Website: home-depot
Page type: delivery-shipping
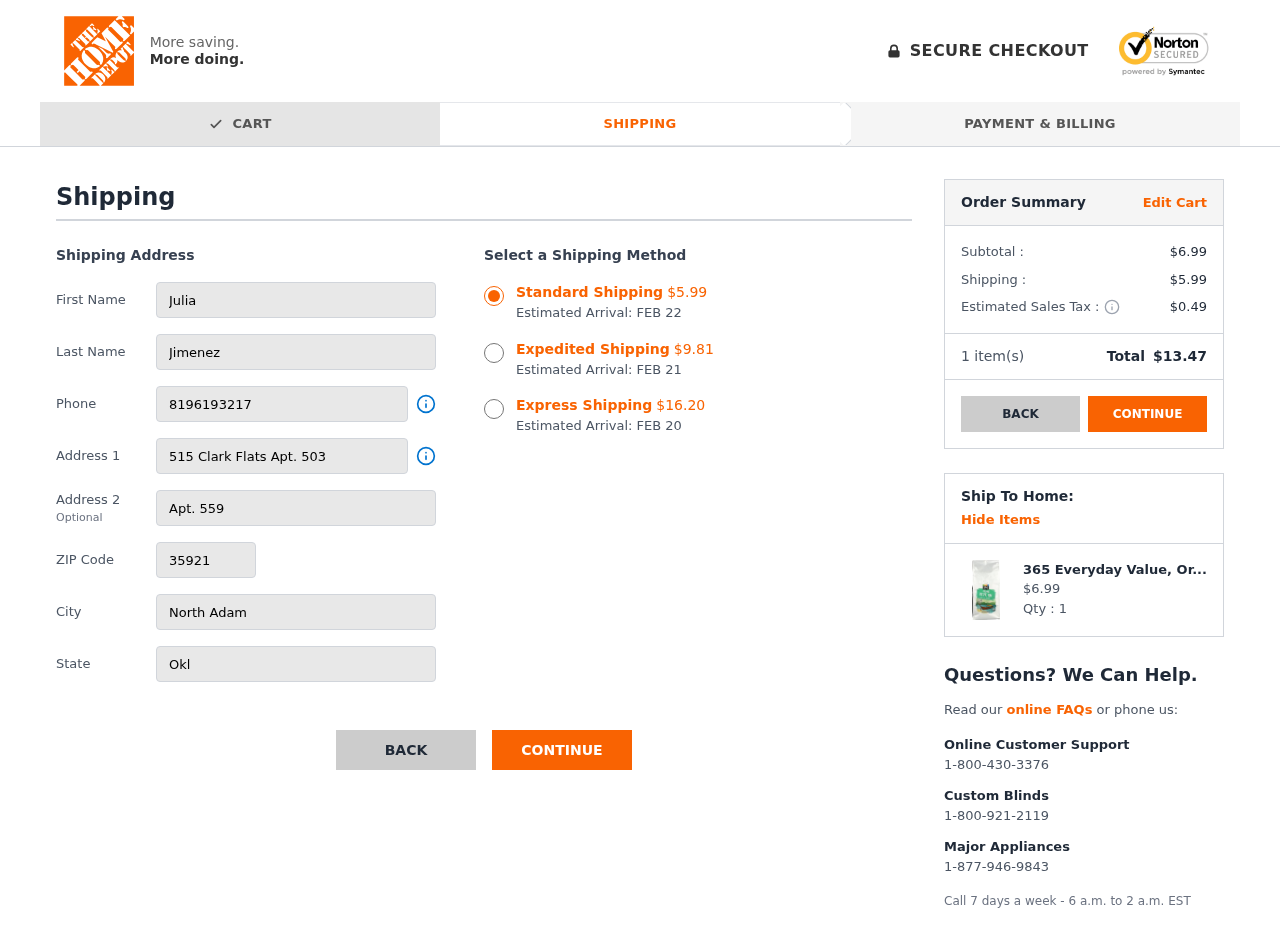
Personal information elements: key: PII_CITY
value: North Adam
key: PII_FIRSTNAME
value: Julia
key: PII_LASTNAME
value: Jimenez
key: PII_PHONE
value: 8196193217
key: PII_POSTCODE
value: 35921
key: PII_STATE
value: Oklahoma
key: PII_STREET
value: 515 Clark Flats Apt. 503
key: PII_STREET2
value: Apt. 559
Product elements: key: PRODUCT1_NAME
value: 365 Everyday Value, Organic Pacific Rim Coffee, 10 oz
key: PRODUCT1_PRICE
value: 6.99
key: PRODUCT1_QUANTITY
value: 1
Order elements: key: ORDER_SHIPPING_COST_STANDARD
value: $5.99
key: ORDER_DELIVERY_DATE
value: FEB 22
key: ORDER_SHIPPING_COST_EXPEDITED
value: $9.81
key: ORDER_DELIVERY_DATE_EXPEDITED
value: FEB 21
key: ORDER_SHIPPING_COST_EXPRESS
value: $16.20
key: ORDER_DELIVERY_DATE_EXPRESS
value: FEB 20
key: ORDER_SUBTOTAL
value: $6.99
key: ORDER_SHIPPING_COST
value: $5.99
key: ORDER_TAX
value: $0.49
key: ORDER_NUM_ITEMS
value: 1
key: ORDER_TOTAL
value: $13.47